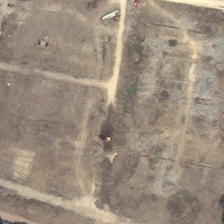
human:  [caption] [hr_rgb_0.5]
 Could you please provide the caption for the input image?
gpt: the ground is brown .

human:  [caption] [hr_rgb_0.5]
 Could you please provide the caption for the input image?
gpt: several wild roads are in a piece of bareland .

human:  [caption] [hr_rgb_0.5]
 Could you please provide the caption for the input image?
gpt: this is a bareland with some trees .

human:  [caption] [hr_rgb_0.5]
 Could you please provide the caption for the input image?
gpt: several wild roads are in a piece of bareland .

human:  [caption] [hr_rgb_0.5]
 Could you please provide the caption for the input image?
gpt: this is a bareland with some trees .